Question: I wish to create the same activity like in google fit

And I created an activity with 'android:theme="@style/Theme.AppCompat.Light.NoActionBar">'
'''
<RelativeLayout xmlns:android="http://schemas.android.com/apk/res/android"
xmlns:tools="http://schemas.android.com/tools"
android:layout_width="match_parent"
android:layout_height="match_parent"
android:background="#ddd"
android:orientation="vertical"
tools:context=".MainActivity">
<ImageButton
android:layout_width="wrap_content"
android:layout_height="wrap_content"
android:layout_alignParentEnd="true"
android:layout_alignParentRight="true"
android:layout_alignParentTop="true"
android:layout_marginEnd="10dp"
android:layout_marginRight="10dp"
android:layout_marginTop="12dp"
android:background="@null"
android:onClick="onPreferencesClick"
android:src="@drawable/ic_more_vert_grey600_24dp" />
'''
But when I click on three dots 'button' it doesn't have any push effect in ui, but 'onPreferencesClick' works fine.
How to create pushable 'ImageButton'?
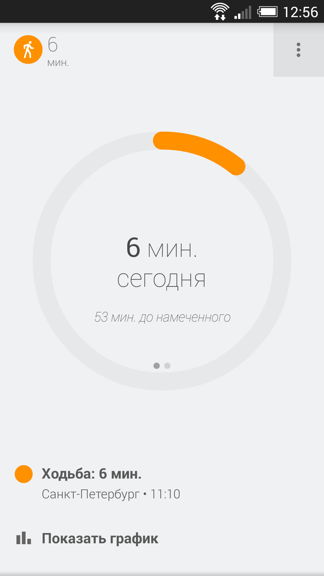
Answer: The easiest way would be to create a custom selector, for example like this (drawable xml):
'''
<?xml version="1.0" encoding="utf-8"?>
<selector xmlns:android="http://schemas.android.com/apk/res/android">
<item android:state_pressed="true" android:drawable="#33000000"/>
<item android:drawable="@android:color/transparent"/>
</selector>
'''
and apply it to the background of ImageButton